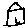
Label: house